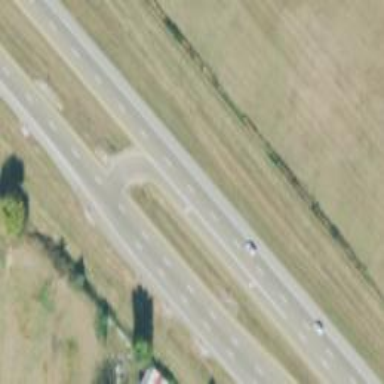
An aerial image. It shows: Dual carriageway expressway with asphalt surface. It is classified as trunk highway.